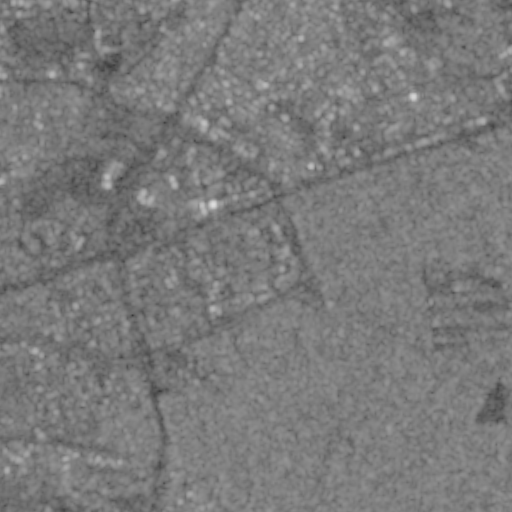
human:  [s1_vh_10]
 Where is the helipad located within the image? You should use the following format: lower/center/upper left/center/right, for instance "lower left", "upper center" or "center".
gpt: The helipad is located in the lower left of the image.
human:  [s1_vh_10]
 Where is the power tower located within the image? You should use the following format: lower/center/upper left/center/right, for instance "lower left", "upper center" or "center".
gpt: The power tower is located in the upper of the image.
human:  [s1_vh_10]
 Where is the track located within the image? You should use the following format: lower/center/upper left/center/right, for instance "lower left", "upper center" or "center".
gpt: The track is located in the center left of the image.
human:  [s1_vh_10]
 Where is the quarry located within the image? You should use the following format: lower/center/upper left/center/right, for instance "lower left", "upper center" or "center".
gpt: There is no quarry in the image.

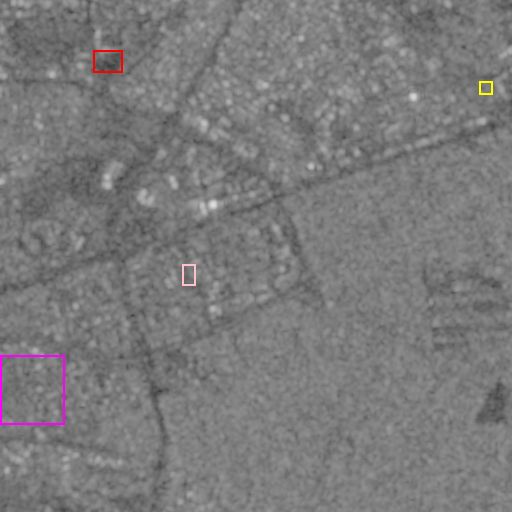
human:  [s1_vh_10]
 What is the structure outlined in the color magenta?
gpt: The structure outlined in magenta is a park.
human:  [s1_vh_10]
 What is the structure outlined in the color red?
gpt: The structure outlined in red is a parking lot.
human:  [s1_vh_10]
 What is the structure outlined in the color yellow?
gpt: The structure outlined in yellow is a power substation.
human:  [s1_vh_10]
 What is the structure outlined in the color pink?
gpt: The structure outlined in pink is a track.
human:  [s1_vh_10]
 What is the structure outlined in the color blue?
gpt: There is no blue outline.